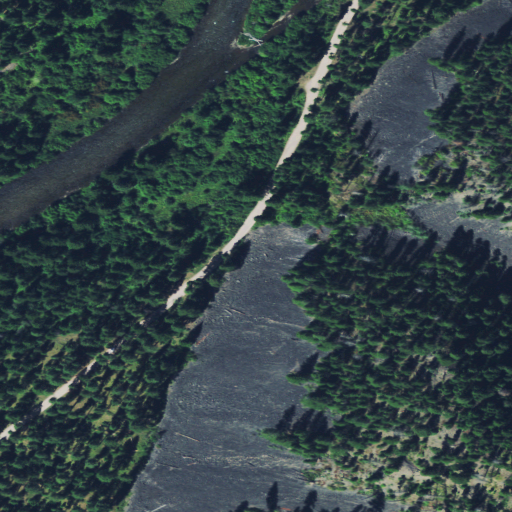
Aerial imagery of valley in Montana named Waho Gulch containing evergreen forest, open development, woody wetlands, and open water